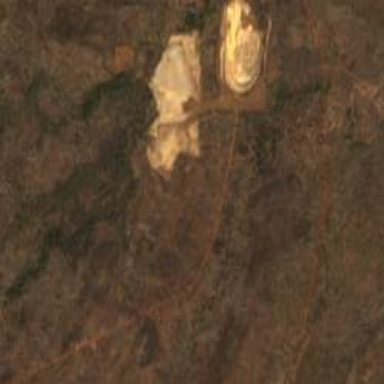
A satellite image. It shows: Industrial area designated for mining activities.